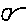
Label: circle